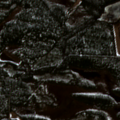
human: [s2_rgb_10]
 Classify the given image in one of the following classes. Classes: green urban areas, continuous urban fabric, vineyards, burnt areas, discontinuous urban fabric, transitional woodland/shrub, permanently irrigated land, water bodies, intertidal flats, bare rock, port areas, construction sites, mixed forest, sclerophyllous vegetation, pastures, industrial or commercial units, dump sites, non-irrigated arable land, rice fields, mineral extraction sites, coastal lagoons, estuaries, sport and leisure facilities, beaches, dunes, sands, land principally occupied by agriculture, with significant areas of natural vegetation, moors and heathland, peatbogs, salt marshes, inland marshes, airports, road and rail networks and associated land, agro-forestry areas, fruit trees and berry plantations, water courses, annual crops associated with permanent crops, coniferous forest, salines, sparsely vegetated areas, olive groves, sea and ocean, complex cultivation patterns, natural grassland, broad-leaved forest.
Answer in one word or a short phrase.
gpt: land principally occupied by agriculture, with significant areas of natural vegetation, coniferous forest